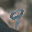
Label: 9